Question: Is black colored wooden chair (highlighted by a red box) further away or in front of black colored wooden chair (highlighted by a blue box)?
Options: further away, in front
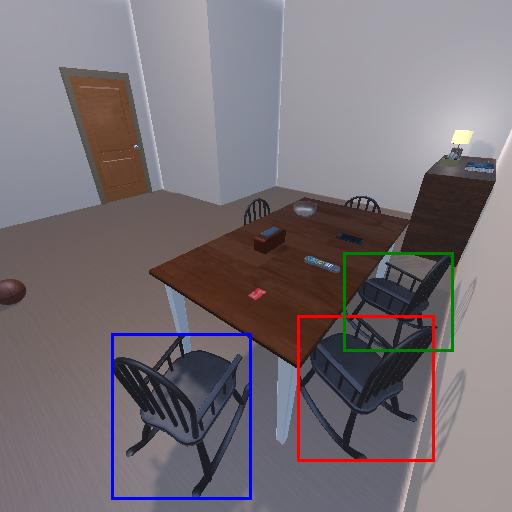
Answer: further away